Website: macys
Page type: gifting
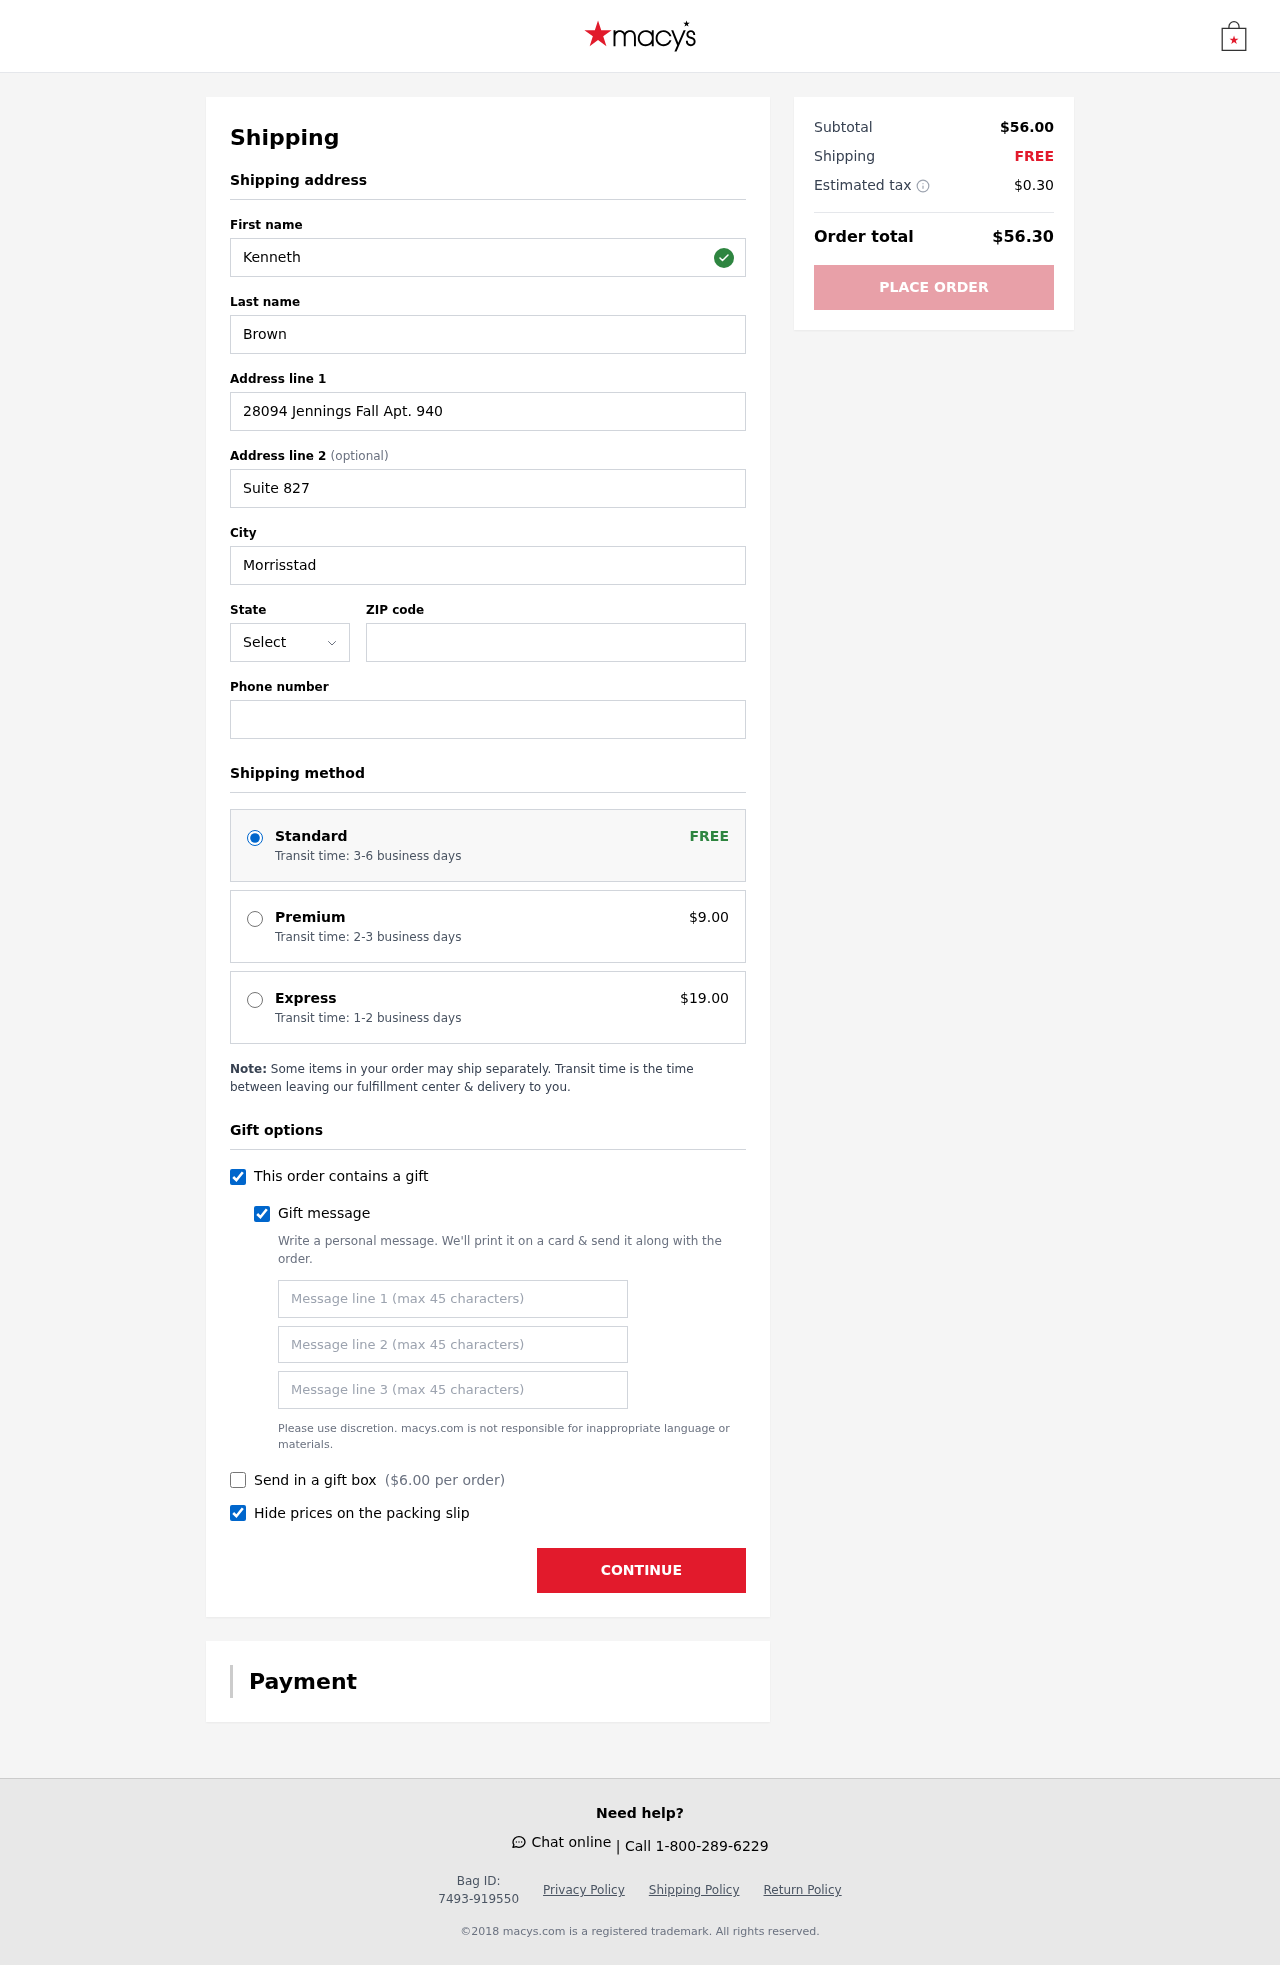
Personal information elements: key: PII_STATE_ABBR
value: MH
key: PII_FIRSTNAME
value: Kenneth
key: PII_LASTNAME
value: Brown
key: PII_STREET
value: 28094 Jennings Fall Apt. 940
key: PII_STREET2
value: Suite 827
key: PII_CITY
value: Morrisstad
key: PII_POSTCODE
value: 34117
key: PII_PHONE
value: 8875114081
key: PII_GIFT_MESSAGE
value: Hey Richard, I thought you might appreciate this little boost for your joints—after all the hikes we’ve got planned! Wishing you a year full of adventure and staying active. Cheers!  Kenneth
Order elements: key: ORDER_SHIPPING_STANDARD
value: Transit time: 3-6 business days
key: ORDER_SHIPPING_PREMIUM
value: Transit time: 2-3 business days
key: ORDER_SHIPPING_PREMIUM_PRICE
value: $9.00
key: ORDER_SHIPPING_EXPRESS
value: Transit time: 1-2 business days
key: ORDER_SHIPPING_EXPRESS_PRICE
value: $19.00
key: ORDER_GIFT_BOX_PRICE
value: $6.00
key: ORDER_SUBTOTAL
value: $56.00
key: ORDER_SHIPPING_COST
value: FREE
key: ORDER_TAX
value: $0.30
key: ORDER_TOTAL
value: $56.30